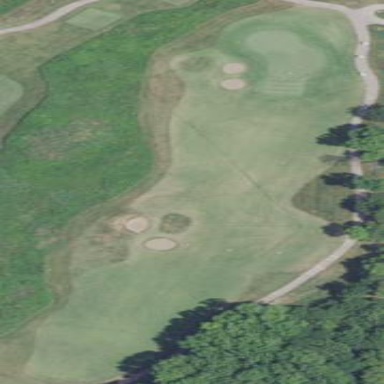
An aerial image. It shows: Grassy area designated as golf fairway.